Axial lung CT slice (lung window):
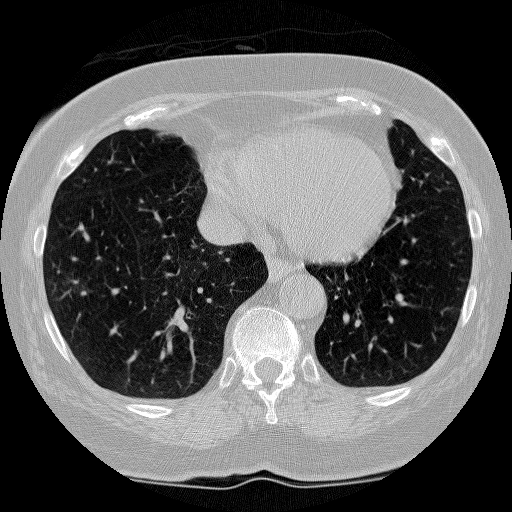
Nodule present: no